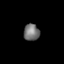
Tissue: skin
Cell type: Fibroblasts
Senescence score: 0.7497
Nuclear area (px): 260
Mean DAPI intensity: 114.581